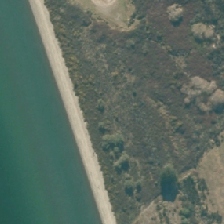
Land cover: grose_broom